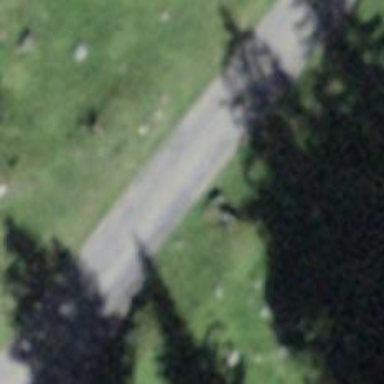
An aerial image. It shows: Unclassified road with asphalt surface.